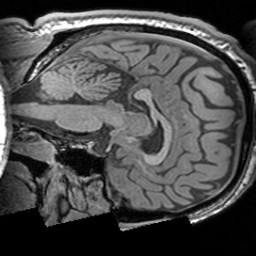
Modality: T1w
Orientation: sagittal
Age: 27
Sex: male
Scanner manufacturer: siemens
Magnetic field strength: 3 T
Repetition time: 1.63 s
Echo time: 0.00311 s